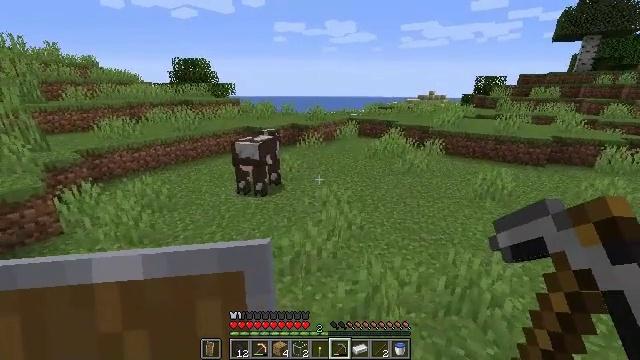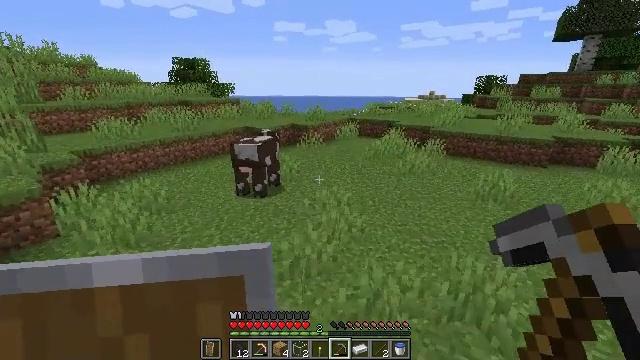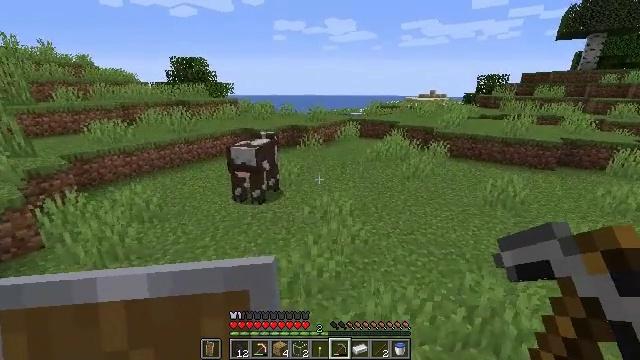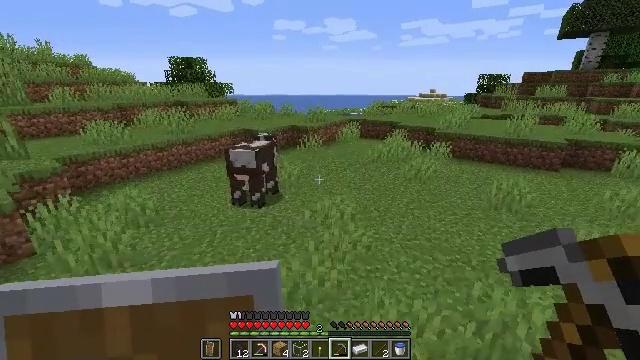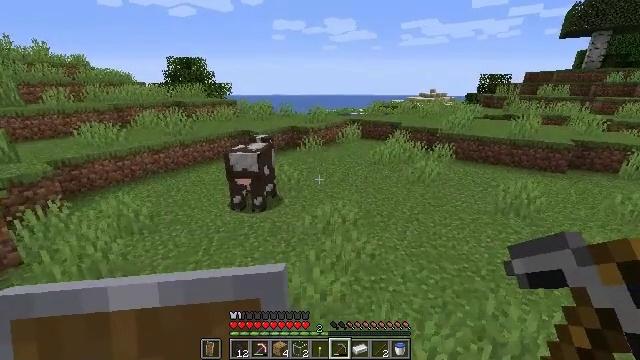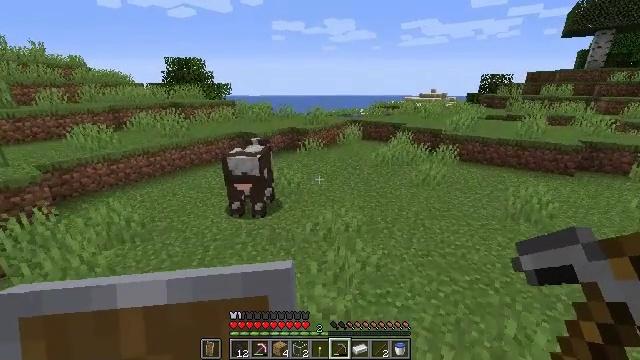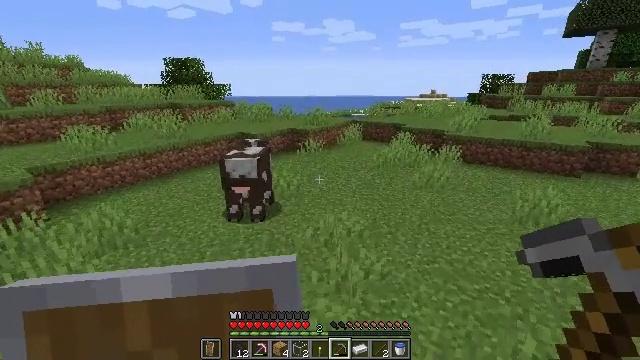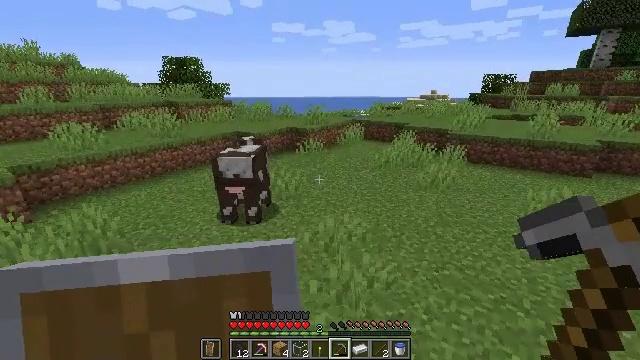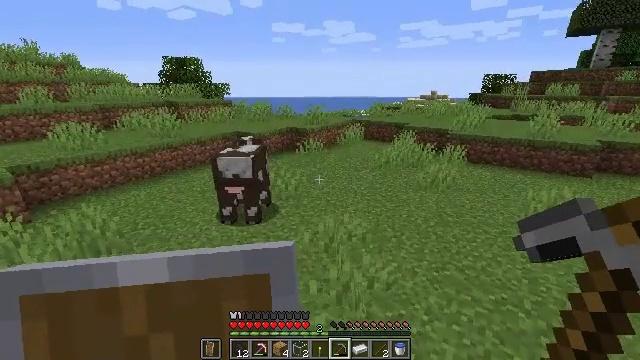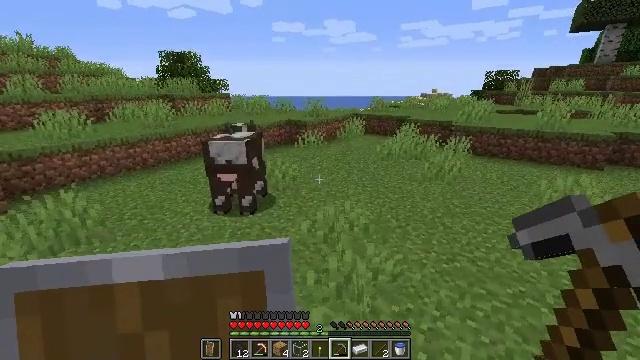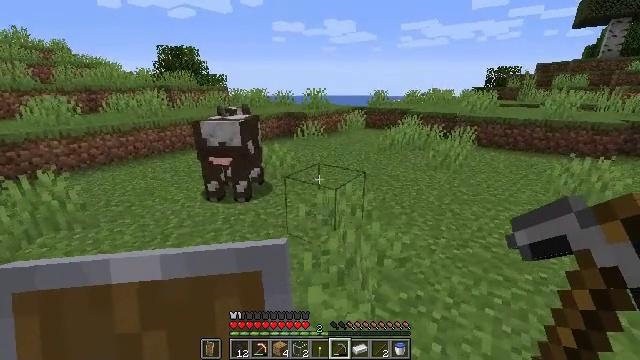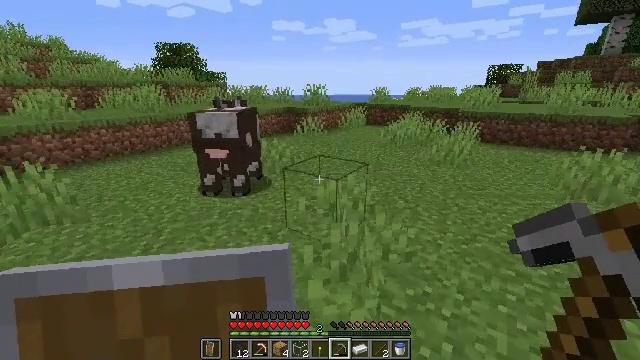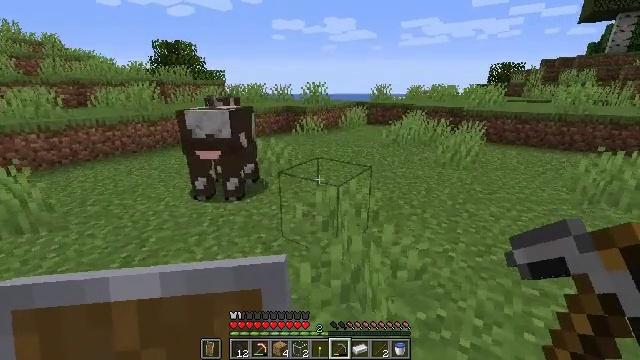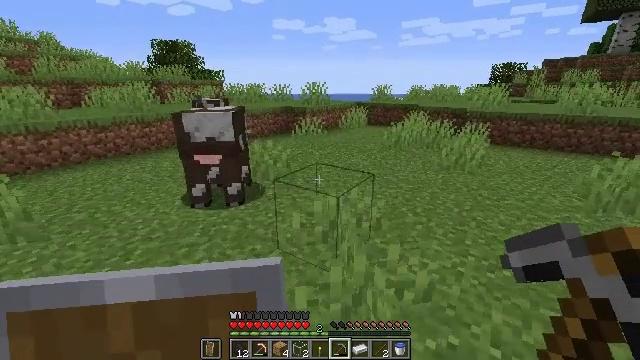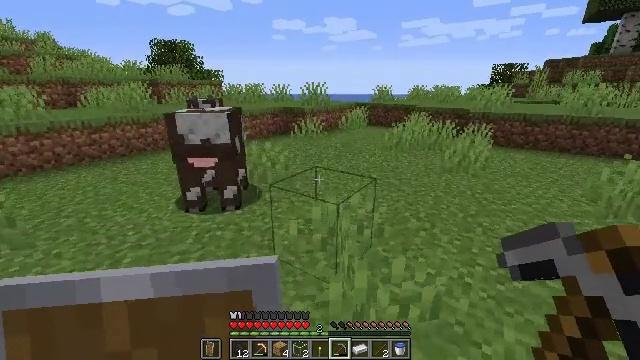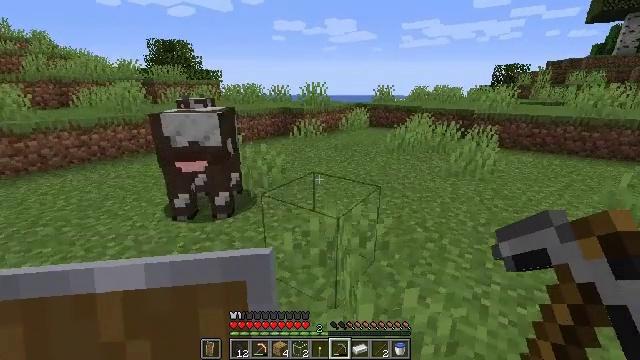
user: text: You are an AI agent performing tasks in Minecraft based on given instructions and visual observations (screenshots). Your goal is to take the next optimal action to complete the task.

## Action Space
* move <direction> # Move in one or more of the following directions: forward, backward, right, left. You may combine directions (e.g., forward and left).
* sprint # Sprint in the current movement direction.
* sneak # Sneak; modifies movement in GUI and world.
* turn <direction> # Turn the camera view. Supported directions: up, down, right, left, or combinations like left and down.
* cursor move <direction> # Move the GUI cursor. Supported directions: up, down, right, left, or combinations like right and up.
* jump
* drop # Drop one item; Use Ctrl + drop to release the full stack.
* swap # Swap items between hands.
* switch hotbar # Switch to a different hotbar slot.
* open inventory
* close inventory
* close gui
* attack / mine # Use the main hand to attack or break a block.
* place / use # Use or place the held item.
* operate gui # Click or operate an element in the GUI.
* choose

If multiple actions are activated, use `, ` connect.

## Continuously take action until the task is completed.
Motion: motion action
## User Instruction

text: Harvest kelp plant in the water.
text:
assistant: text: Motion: move forward
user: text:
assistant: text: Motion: move forward
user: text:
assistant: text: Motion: move forward
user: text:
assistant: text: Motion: move forward
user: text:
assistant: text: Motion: move forward
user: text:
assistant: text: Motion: move forward
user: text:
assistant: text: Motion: move forward
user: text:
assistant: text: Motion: move forward
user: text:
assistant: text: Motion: move forward
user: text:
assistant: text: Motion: move forward
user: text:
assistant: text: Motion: move forward
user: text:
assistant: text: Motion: move forward
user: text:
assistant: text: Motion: move forward
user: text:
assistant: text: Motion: move forward
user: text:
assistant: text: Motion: move forward
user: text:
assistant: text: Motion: move forward
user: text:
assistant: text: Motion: move forward
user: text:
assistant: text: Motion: move forward
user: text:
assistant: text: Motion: move forward
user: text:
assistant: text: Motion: move forward
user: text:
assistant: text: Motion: move forward
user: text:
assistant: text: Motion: move forward
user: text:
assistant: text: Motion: move forward
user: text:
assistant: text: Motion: move forward
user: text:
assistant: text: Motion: move forward
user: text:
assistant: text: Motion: move forward
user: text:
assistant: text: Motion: move forward
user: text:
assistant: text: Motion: move forward
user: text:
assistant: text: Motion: move forward
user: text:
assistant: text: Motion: move forward